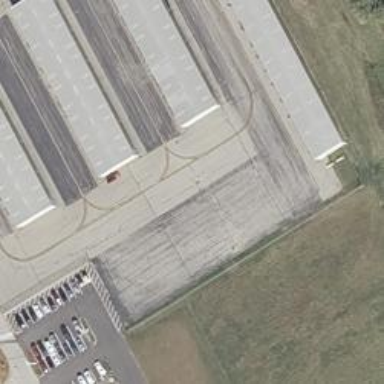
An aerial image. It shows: Asphalt taxiway in the airport.